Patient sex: M
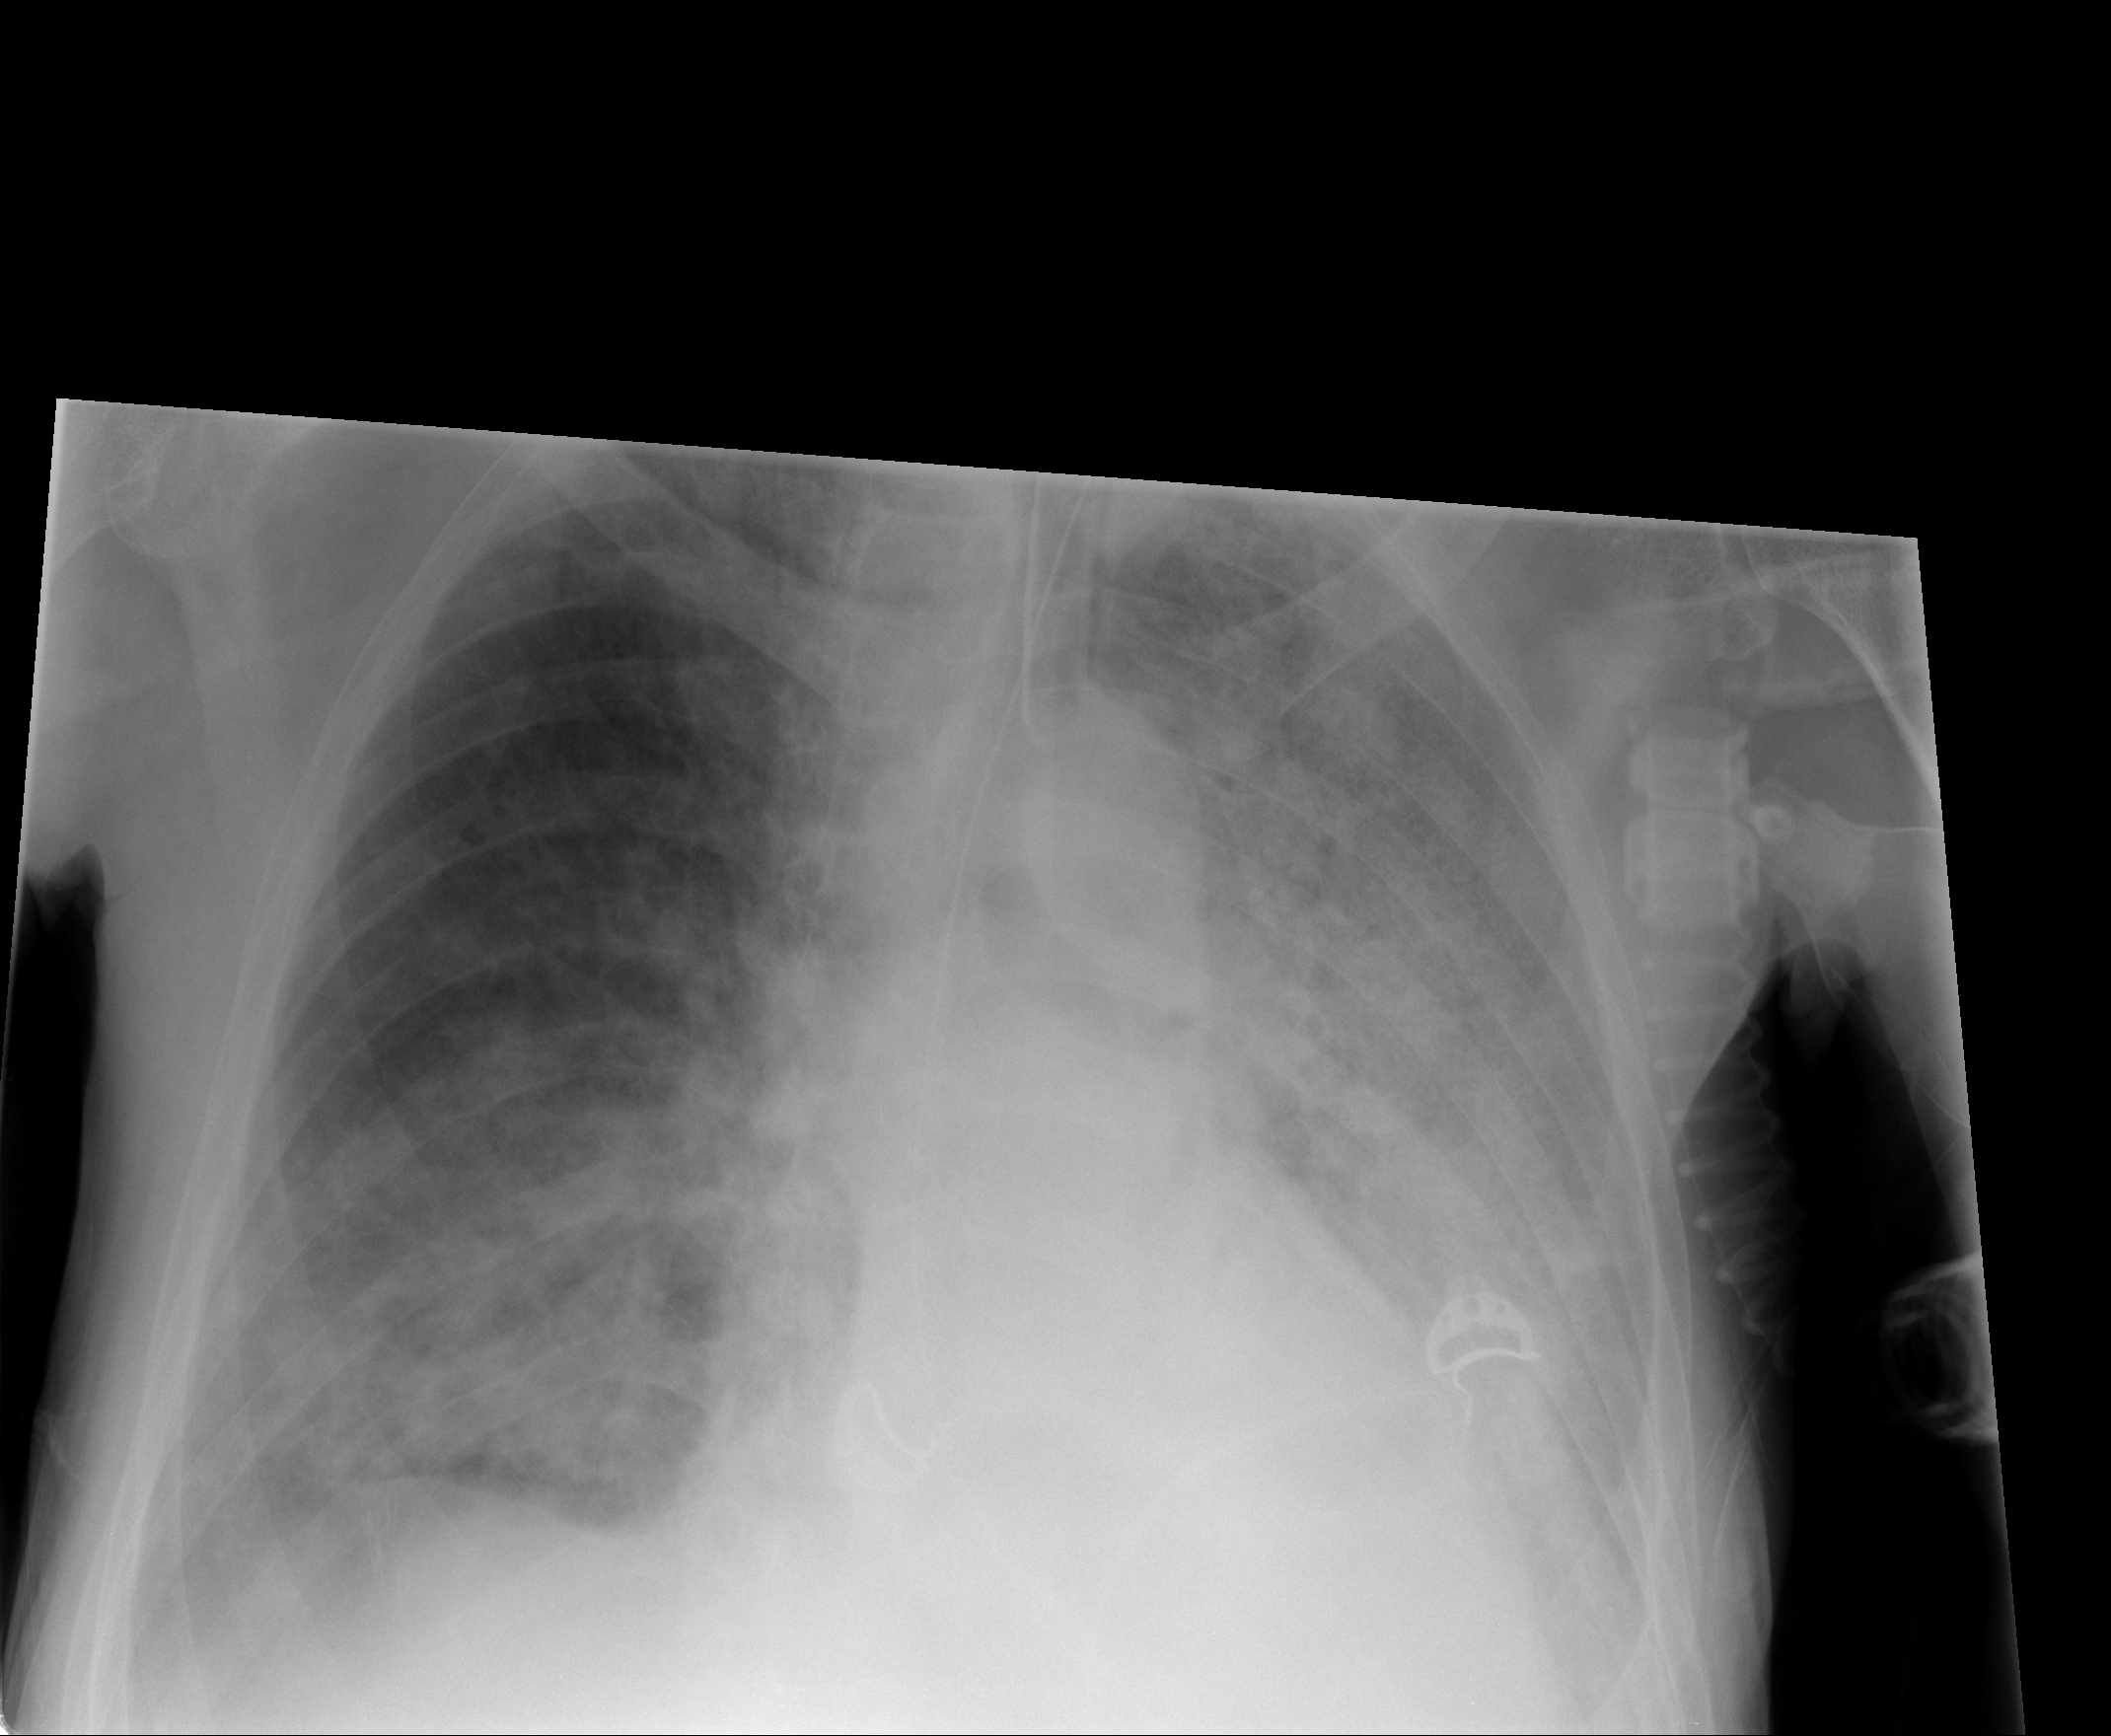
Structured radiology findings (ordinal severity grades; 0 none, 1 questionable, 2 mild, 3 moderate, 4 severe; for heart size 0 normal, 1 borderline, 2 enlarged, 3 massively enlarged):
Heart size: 0
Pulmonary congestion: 2
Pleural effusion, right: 0
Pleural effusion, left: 3
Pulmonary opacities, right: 3
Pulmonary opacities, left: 4
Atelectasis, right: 2
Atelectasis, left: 3